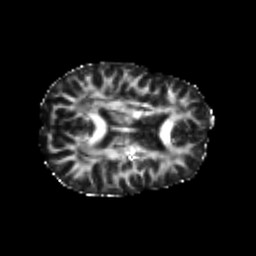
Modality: FA
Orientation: axial
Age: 24
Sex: female
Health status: healthy
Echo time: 0.074 s